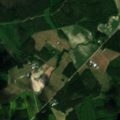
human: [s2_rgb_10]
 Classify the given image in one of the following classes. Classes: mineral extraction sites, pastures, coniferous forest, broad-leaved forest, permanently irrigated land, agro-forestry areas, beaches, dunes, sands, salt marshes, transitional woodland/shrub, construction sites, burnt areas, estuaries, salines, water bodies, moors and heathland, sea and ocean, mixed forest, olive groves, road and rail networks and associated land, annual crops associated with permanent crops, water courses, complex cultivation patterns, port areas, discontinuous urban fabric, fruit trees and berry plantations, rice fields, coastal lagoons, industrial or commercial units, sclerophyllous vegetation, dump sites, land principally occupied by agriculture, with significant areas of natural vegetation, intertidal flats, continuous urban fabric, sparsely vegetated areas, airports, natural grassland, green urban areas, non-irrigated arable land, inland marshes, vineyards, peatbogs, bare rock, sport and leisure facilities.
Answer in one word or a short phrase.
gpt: non-irrigated arable land, coniferous forest, mixed forest